Question: I'm unable to output a list of all punctuation using reFindNoCase by calling it with the POSIX character class <URL>
I expect reFindNoCase to provide a list of positions and locations in the string for each and every presented character in the following example, but that's not the case:
'''
var strRegexString = "!""##$%&'()*+,\-./:;<=>?@[\\]^_'{|}~";
var reObjMatchPunctuation = reFindNoCase("([!""##$%&'()*+,\-./:;<=>?@[\\]^_'{|}~])", LOCAL.strRegexString, 1, True);
LOCAL.reObjMatchPunctuation._match = [];
for (var i=1; i <= arrayLen(LOCAL.reObjMatchPunctuation.pos); i++){
if (LOCAL.reObjMatchPunctuation.pos[i] == 0){
arrayAppend(LOCAL.reObjMatchPunctuation._match, "NO MATCH");
}else if (LOCAL.reObjMatchPunctuation.len[i] == 0){
arrayAppend(LOCAL.reObjMatchPunctuation._match, "ZERO-LENGTH MATCH");
}else{
arrayAppend(LOCAL.reObjMatchPunctuation._match, mid(LOCAL.strRegexString, LOCAL.reObjMatchPunctuation.pos[i], LOCAL.reObjMatchPunctuation.len[i]));
}
}
writeDump(LOCAL.reObjMatchPunctuation);
'''
Changing the regex from the above to this also achieves the same results below:
'''
var reObjMatchPunctuation = reFindNoCase("([[:punct:]])", LOCAL.strRegexString, 1, True);
'''
The result of the above snippet is below which should have 36 matches, but not the case:

Using cfRegex from cfregex.net with the following snippet results in what I was expecting to achieve with reFindNoCase:
'''
var strRegexString = "!""##$%&'()*+,\-./:;<=>?@[\\]^_'{|}~]";
var reObjMatchPunctuation = new cfc.cfregex.regex("(\p{Punct})");
WriteDump(LOCAL.reObjMatchPunctuation.find(LOCAL.strRegexString,1,0,"info"));
'''
Which outputs:
<URL>
Which is correct. Is there something wrong with my syntax? Is there a known bug with reFind and/or reFindNoCase that this is covered by?
Note:
I used a portion of code snippet from Adam Cameron's blog post to make viewing the results simplified: <URL>
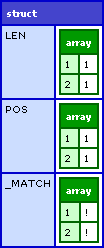
Answer: I just had a look at your code more closely. Your assertion is incorrect. 'find' functions only find the match of the string / regex in the target string. So your find operation does exactly that: finds the first match in that regex, which is the first character in the string. Your returned array has two elements because you have a subexpression capture in your regex (the '()'), so the first element in the array is the entire match; the second is the subexpression. In this case, the same single character.
To achieve what you want to achieve you need to put your 'reFind()' (it doesn't need to be 'reFindNoCase()' as you're not looking for alphabetic characters) into a loop, and incrementally advance the starting point of the find operation (ie: the third argument).
Or use 'reMatch()', eg:
'''
stringToInspect = "!""##$%&'()*+,\-./:;<=>?@[\\]^_'{|}~";
regex = "[[:punct:]]";
matches = reMatch(regex, stringToInspect);
writeDump(var=matches, label="Using #regex#");
regex = "[#stringToInspect#]";
matches = reMatch(regex, stringToInspect);
writeDump(var=matches, label="Using #regex#");
'''
Note that both examples here have matches... your original test string had ']' duplicated (in the middle just after '\\', and again at the end).